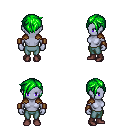
a pixel art fantasy rpg character, female body template, dark elf, purple skin, leather shoulder armor, teal pants, green pixie cut hairstyle, leather bracers, maroon shoes, four views (front, back, left, right), 2x2 character sprite sheet, small pixel art, hard edges, no anti-aliasing